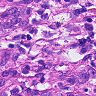
Metastatic tissue present: yes